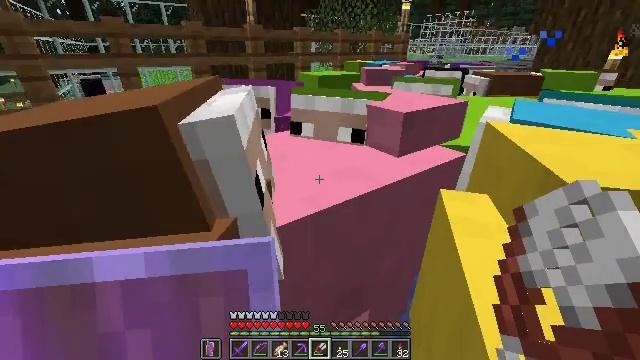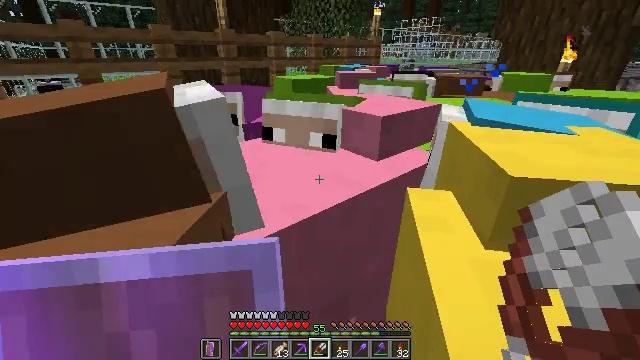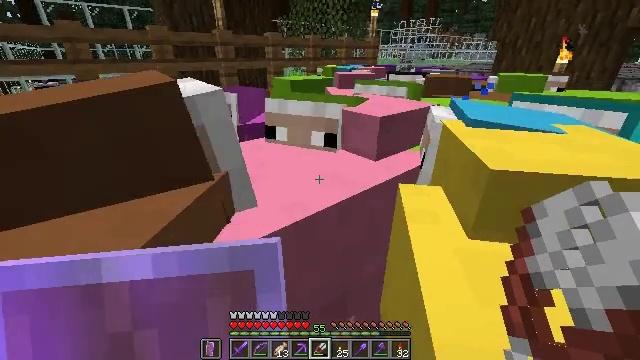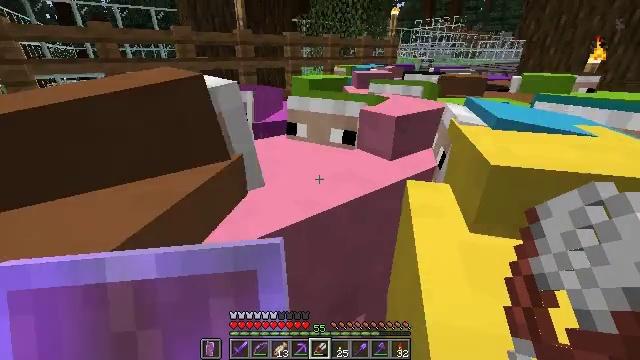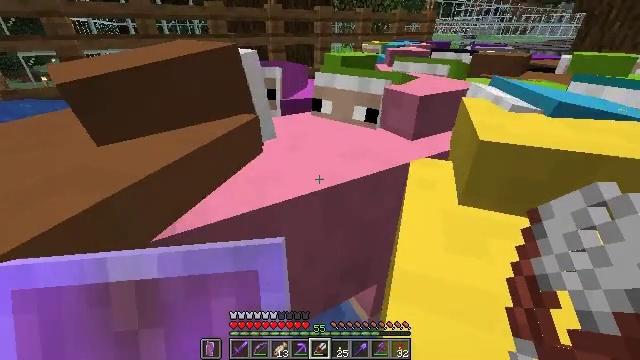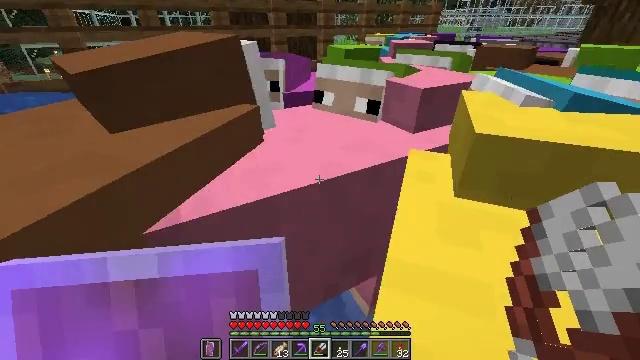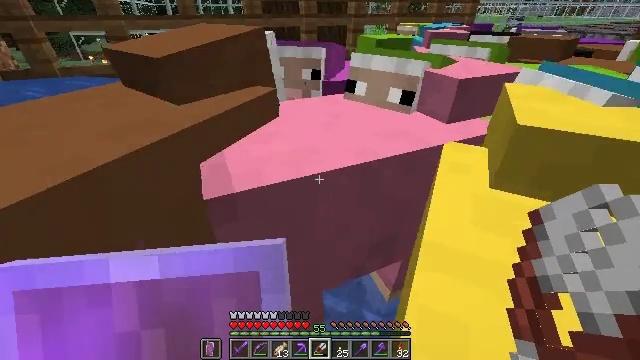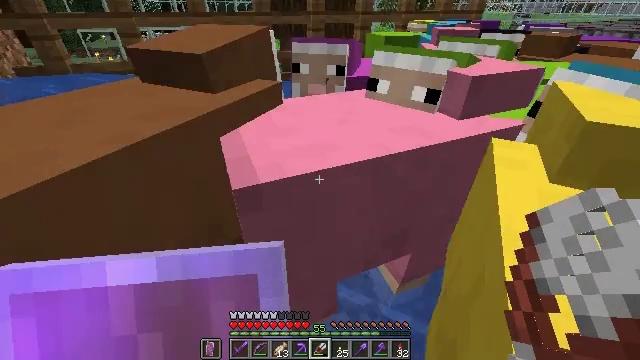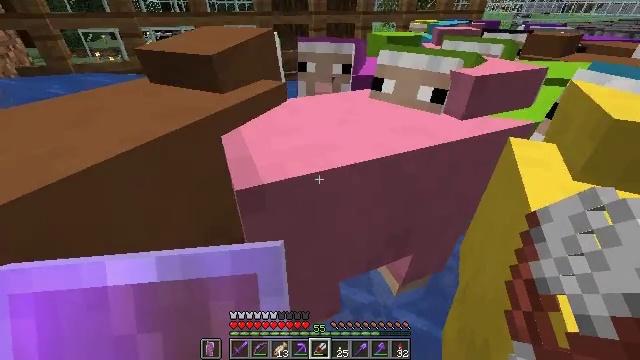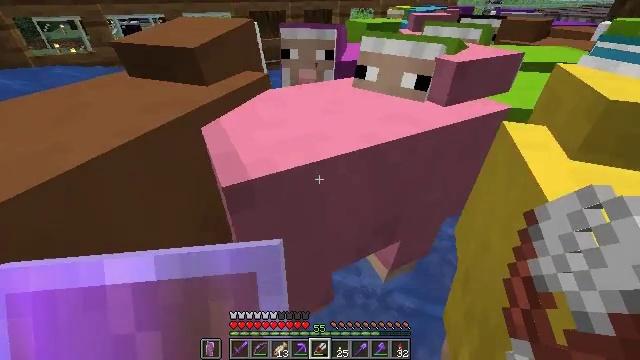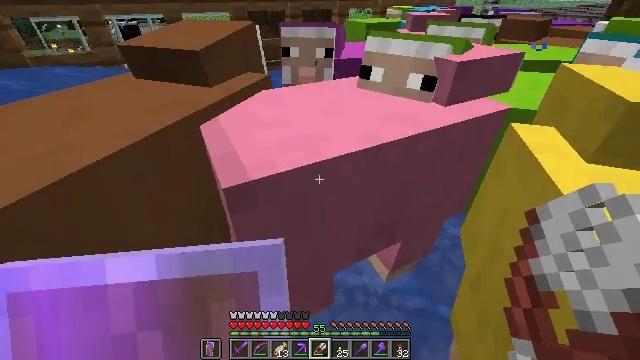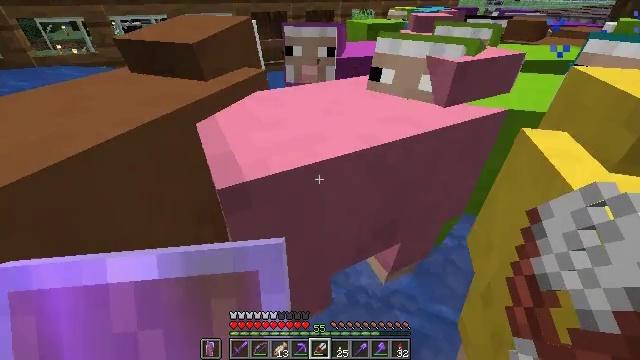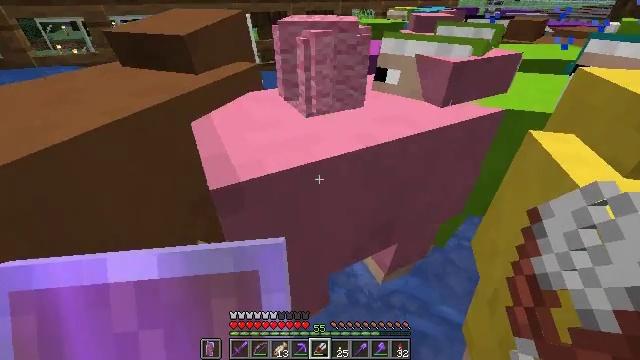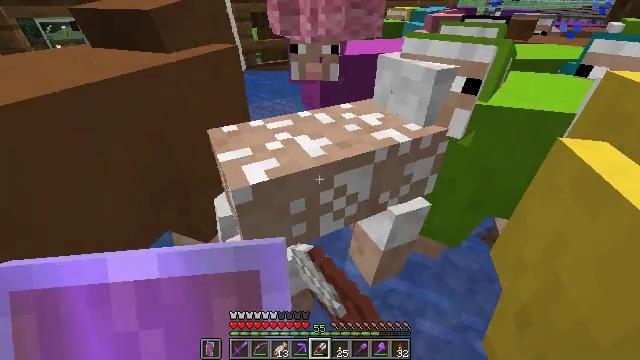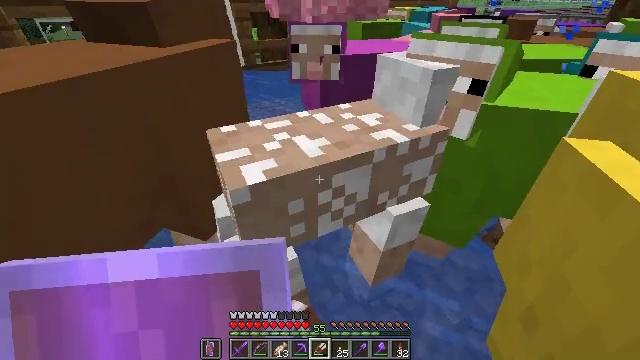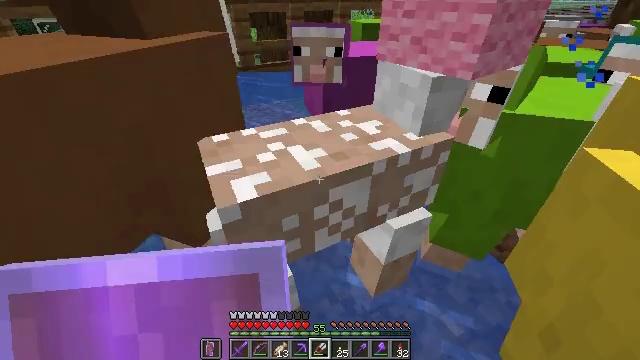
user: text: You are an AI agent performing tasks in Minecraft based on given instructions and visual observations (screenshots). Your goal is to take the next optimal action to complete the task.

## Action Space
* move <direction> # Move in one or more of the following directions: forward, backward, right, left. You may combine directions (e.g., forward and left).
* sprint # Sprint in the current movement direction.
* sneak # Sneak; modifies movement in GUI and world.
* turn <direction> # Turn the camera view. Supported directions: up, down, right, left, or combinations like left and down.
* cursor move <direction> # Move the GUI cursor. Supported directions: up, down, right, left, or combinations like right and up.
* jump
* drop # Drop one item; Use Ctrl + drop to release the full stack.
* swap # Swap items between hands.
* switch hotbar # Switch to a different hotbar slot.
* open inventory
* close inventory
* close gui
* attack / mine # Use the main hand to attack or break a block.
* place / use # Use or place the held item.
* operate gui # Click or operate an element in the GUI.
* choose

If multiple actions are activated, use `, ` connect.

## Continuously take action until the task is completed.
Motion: motion action
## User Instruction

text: craft item pink carpet
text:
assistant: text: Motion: turn right
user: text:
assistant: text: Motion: no_op
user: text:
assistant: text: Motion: turn left
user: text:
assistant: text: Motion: turn left and down
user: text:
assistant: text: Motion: turn down
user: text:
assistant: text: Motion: turn left and down
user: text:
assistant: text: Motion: use / place
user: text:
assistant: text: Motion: use / place
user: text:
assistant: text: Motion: turn right and down, use / place
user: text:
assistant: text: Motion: no_op
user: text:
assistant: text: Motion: no_op
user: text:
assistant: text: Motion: no_op
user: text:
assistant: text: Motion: no_op
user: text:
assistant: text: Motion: no_op
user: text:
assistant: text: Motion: move forward
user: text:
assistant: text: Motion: move forward
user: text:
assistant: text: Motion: move forward
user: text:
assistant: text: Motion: move forward
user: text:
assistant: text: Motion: move forward, turn right and up
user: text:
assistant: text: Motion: move forward and move right, turn right and up
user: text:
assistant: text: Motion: move forward and move right, turn right and up
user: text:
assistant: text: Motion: move forward and move right
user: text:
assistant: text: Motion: move forward and move right
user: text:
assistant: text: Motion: move forward and move right
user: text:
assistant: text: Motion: move forward
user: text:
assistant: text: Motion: move forward
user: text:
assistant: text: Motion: move forward
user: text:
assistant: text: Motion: no_op
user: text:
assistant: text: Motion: no_op
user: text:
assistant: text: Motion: no_op